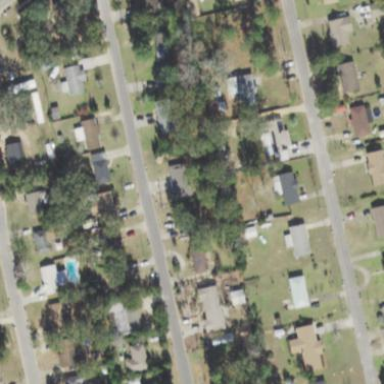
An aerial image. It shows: Residential area consisting of single-family homes.